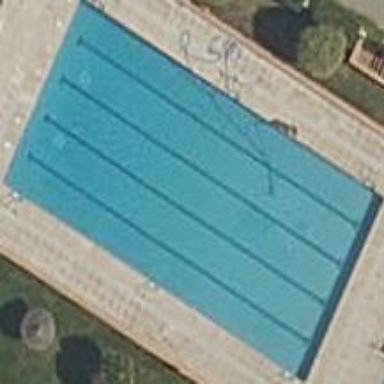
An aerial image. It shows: Swimming pool located in leisure land.